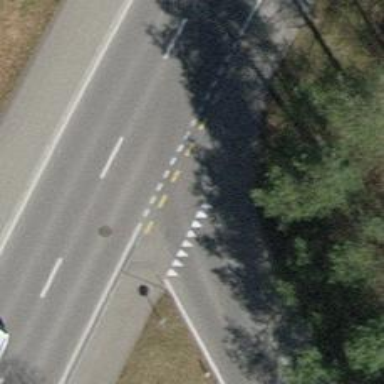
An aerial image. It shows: Unmarked road crossing.